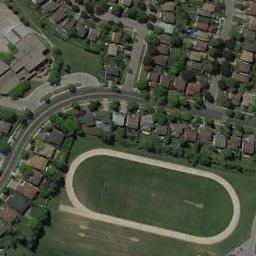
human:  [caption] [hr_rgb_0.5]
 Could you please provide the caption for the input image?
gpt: There are lots of buildings next to the ground track field .

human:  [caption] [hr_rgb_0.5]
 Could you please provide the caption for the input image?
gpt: The track and field is built on the lawn, Next to the residential area and the road, And surrounded by a lot of vegetation .

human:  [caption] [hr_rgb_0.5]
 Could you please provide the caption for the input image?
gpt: The ground track field is surrounded by lots of houses arranged neatly .

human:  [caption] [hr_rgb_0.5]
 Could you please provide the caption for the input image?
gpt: There are green fields and red tracks .

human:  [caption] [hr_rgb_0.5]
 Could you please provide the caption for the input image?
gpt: There are many buildings beside the ground track field with a yellow track .